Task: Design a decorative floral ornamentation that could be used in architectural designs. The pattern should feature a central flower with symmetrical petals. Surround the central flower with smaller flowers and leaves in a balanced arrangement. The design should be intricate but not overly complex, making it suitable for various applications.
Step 1641:
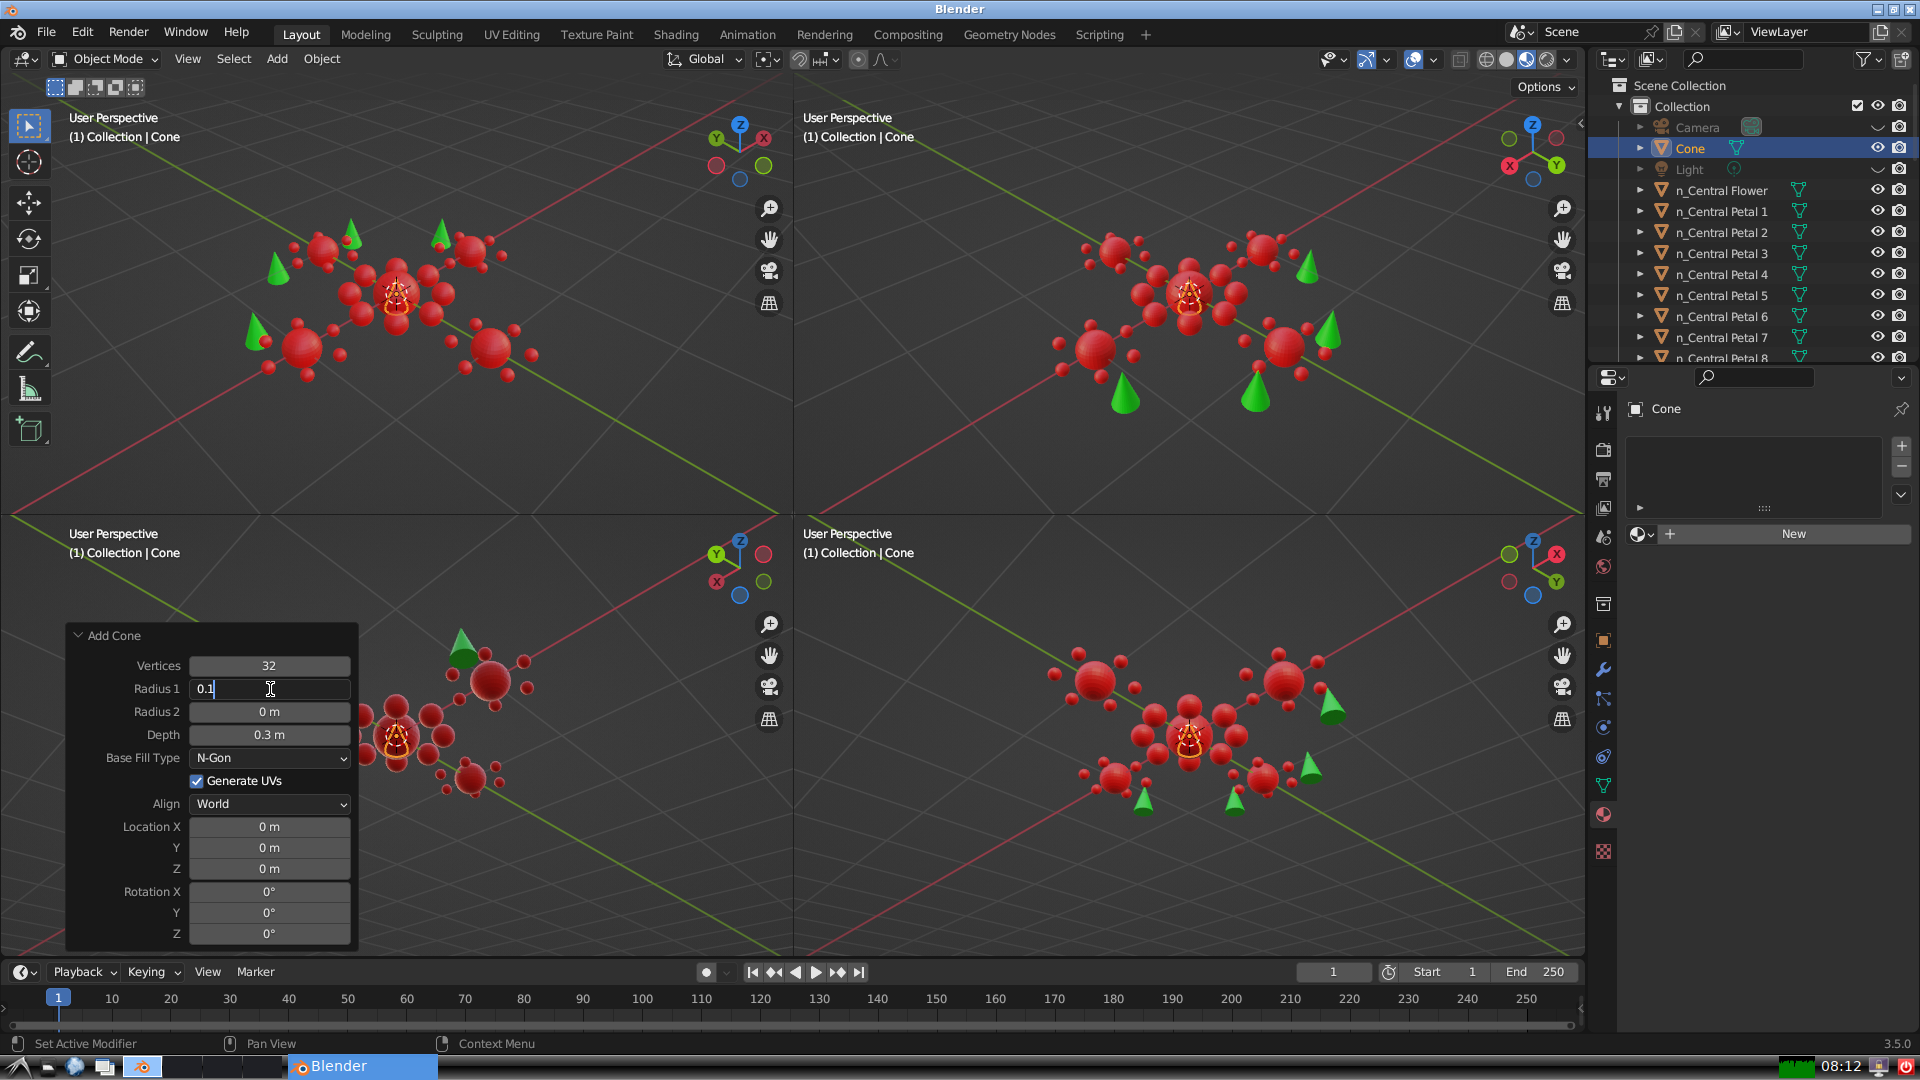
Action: {"key_press": ['Return']}